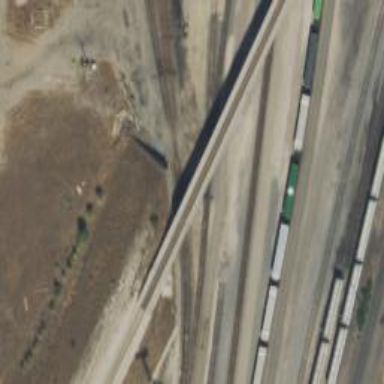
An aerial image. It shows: Railway yard.